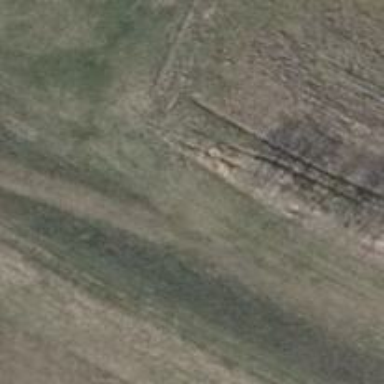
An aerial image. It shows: Grass track road with grade 5 tracktype.